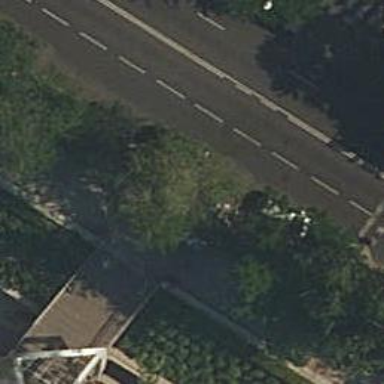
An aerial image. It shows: Footway made of paving stones.